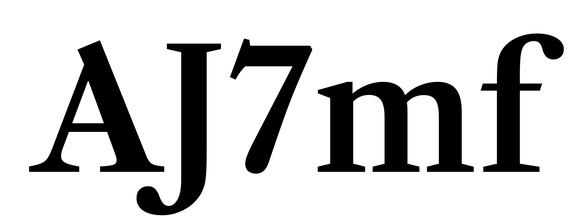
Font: LibreCaslonText_SemiBold